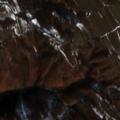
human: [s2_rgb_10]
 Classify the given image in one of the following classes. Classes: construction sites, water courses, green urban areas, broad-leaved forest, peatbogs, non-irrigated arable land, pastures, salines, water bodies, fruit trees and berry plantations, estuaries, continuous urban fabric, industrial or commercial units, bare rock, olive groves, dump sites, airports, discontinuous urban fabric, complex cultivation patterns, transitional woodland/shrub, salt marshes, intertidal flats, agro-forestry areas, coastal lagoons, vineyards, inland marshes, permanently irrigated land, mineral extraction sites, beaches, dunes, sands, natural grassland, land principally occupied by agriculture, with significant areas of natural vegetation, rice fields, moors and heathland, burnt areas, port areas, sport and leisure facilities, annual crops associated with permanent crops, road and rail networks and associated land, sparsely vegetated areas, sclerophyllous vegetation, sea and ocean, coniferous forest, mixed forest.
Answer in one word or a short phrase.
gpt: non-irrigated arable land, land principally occupied by agriculture, with significant areas of natural vegetation, broad-leaved forest